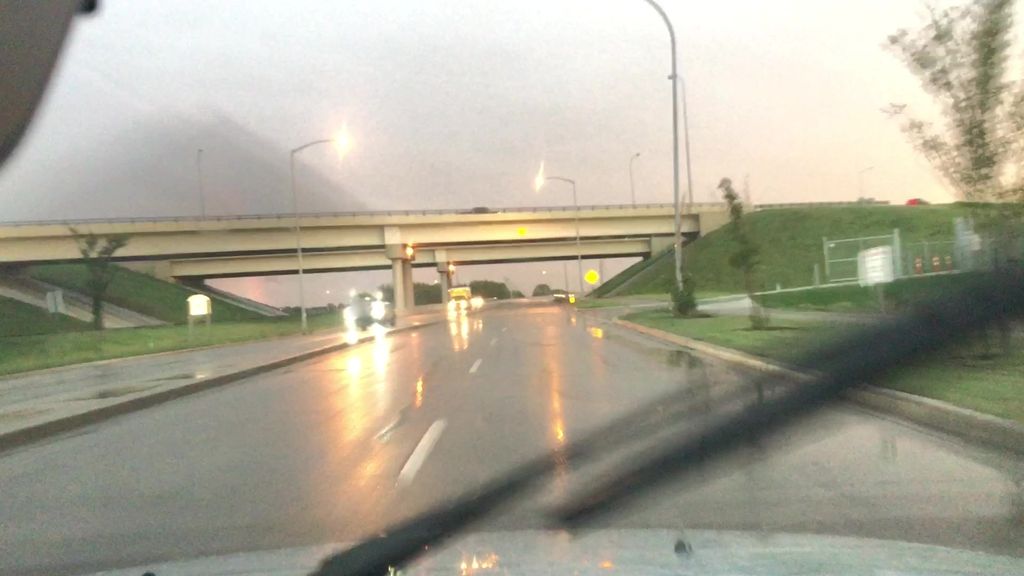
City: edmonton